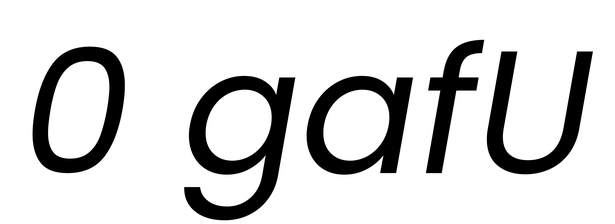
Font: Poppins-Italic